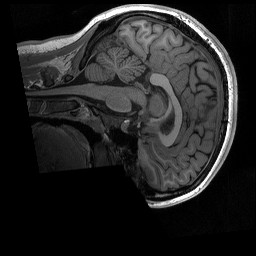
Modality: T1w
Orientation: sagittal
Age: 20
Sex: female
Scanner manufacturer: siemens
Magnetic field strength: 3 T
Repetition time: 2.3 s
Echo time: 0.00298 s